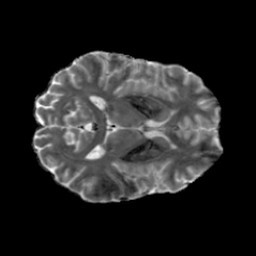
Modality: MD
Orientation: axial
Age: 30
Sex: female
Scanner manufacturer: siemens
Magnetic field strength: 6.98 T
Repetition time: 7.776 s
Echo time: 0.076 s